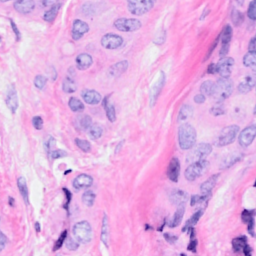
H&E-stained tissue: Breast